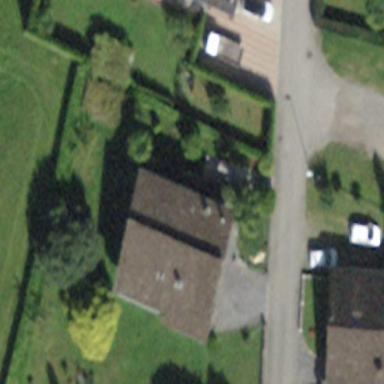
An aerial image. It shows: Detached building.